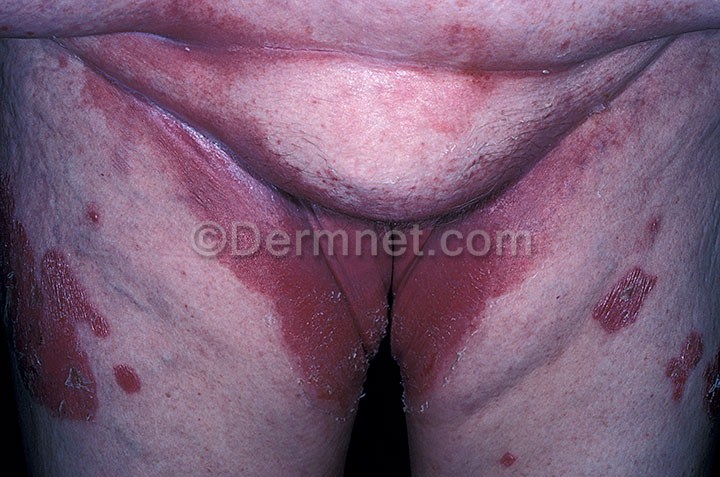
Disease: Tinea Ringworm Candidiasis and other Fungal Infections